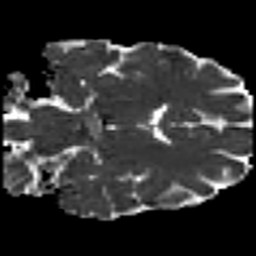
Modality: MD
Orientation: coronal
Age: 44
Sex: female
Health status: healthy
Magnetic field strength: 3 T
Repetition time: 8.4 s
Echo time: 0.0926 s